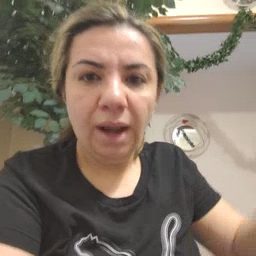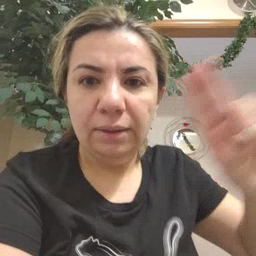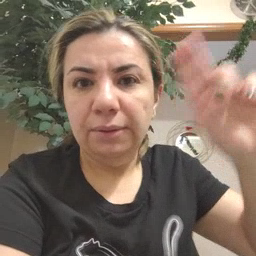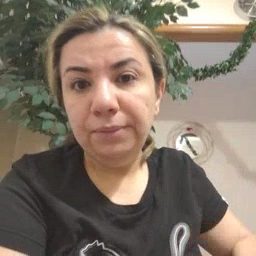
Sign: uncle